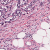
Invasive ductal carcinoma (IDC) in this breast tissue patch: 1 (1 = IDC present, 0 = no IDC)